Interaction volume radius: 10 \u00c5
Interaction volume height: 20 \u00c5
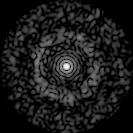
Disorder parameter: 0.8416